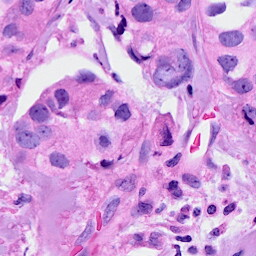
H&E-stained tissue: Breast